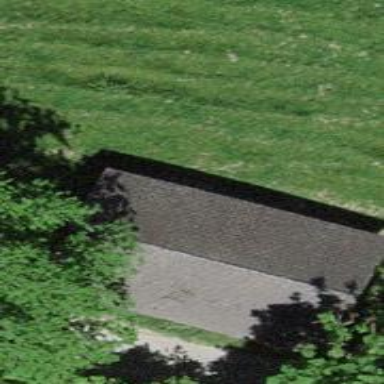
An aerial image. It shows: Rural barn.